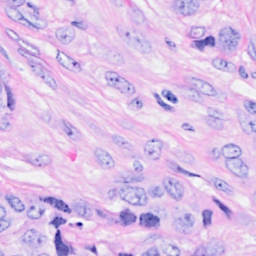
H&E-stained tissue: Breast